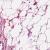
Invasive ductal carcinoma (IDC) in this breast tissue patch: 0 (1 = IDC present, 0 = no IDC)